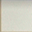
Piece: xx